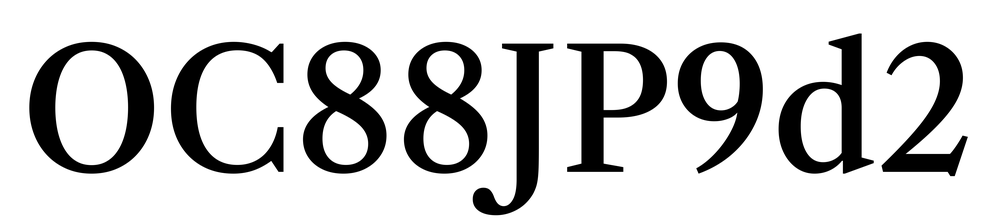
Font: LibreCaslonText_Medium